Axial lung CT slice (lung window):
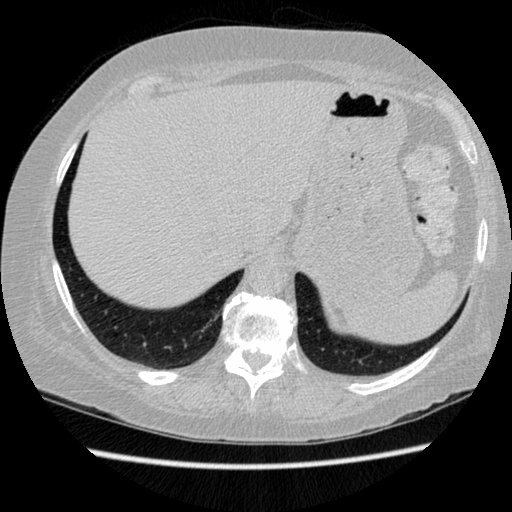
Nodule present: no